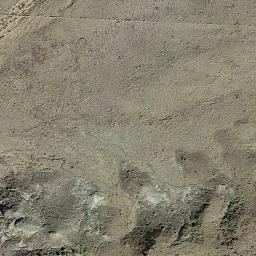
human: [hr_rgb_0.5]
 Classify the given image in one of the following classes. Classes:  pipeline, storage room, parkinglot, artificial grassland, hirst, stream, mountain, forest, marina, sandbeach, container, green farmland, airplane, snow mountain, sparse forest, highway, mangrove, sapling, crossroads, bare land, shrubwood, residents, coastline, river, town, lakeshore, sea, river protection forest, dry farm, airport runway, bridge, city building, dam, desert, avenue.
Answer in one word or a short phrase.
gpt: bare land